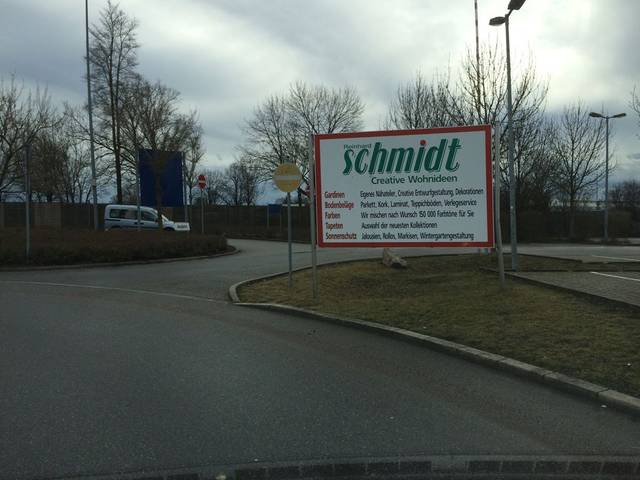
Region: Germany
Coordinates: 49.001, 12.176